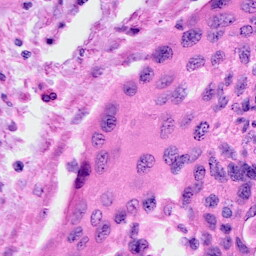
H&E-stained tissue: Cervix